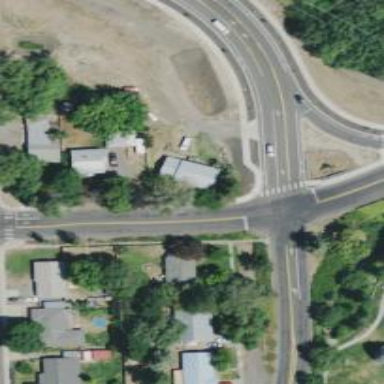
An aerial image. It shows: Road with stop sign.